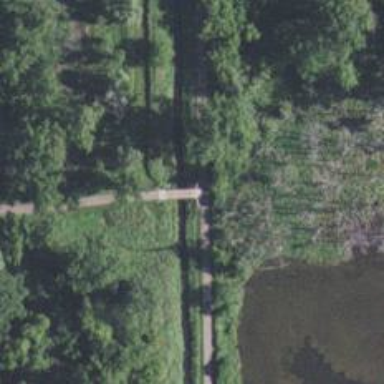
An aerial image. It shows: Path on bridge.